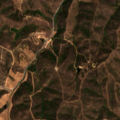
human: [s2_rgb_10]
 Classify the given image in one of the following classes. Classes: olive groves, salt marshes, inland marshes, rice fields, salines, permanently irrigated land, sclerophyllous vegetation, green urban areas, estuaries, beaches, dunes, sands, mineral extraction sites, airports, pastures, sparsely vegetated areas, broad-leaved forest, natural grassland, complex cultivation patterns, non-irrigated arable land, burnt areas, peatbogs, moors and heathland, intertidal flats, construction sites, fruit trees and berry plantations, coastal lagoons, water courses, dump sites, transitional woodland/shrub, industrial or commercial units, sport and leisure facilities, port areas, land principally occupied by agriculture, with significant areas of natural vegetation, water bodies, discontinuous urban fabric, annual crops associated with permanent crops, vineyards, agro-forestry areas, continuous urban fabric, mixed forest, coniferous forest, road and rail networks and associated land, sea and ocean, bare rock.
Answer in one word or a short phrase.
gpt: non-irrigated arable land, land principally occupied by agriculture, with significant areas of natural vegetation, broad-leaved forest, transitional woodland/shrub